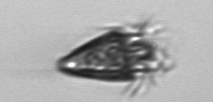
Label: Strombidium_tintinnodes